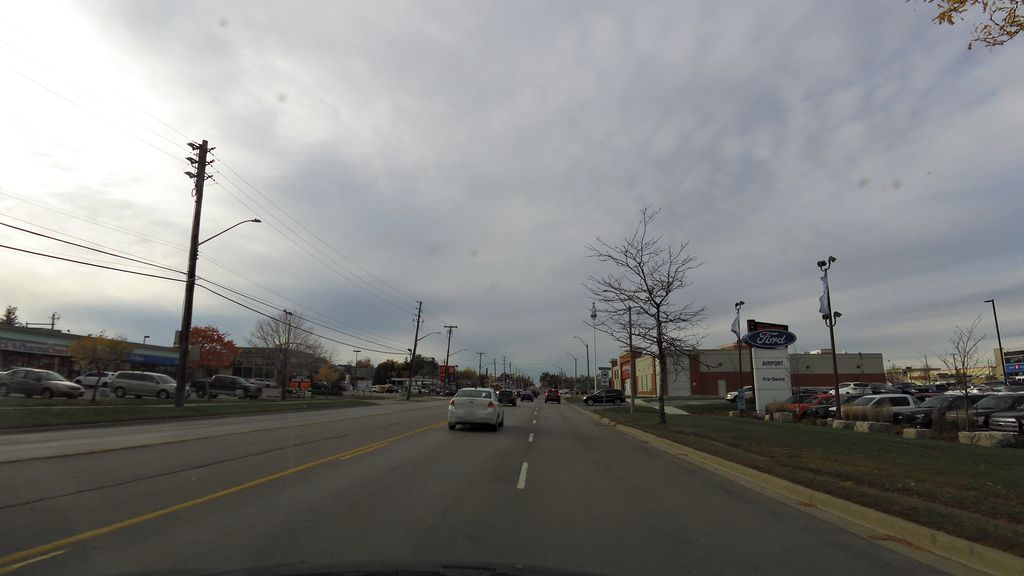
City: hamilton